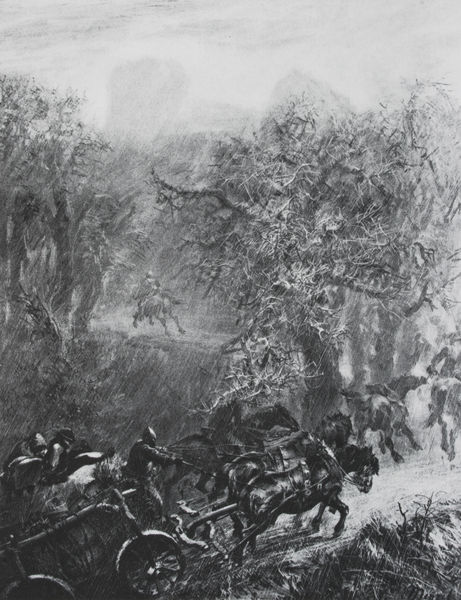
Titel: Versuche auf Stein mit Pinsel und Schabeisen - Blatt 3: Gefangenenzug im Walde
Künstler: Adolph Menzel
Standort: Berlin
Institution: Staatliche Museen zu Berlin, Kupferstichkabinett
Schlagwörter: baum, berg, dunkel, gewitter, himmel, weiß, wolken, baumstämme, bäume, landschaft, menschen, äste, grau, hintergrund, licht, männer, nacht, schwarz, strasse, szene, zeichnung, gras, tiere, weg, wiese, hochformat, geschichte, mensch, gräser, hügel, kalt, wind, zweige, mantel, tal, wald, anhöhe, karren, pferd, pferde, reiter, räder, reiten, zügel, düster, abhang, heu, last, schwer, berge, hang, dunst, grafik, nebel, kahl, steil, winter, kutsche, kutschen, ziehen, rad, wagen, sturm, stürmisch, unglück, unwetter, wetter, wild, soldaten, flucht, foto, regen, burg, kohle, schraffur, radierung, gefahr, illustration, schwarzweiß, rennen, kutscher, deichsel, bleistift, helm, jagd, photo, kurve, gruselig, reise, dramatisch, verfolgung, gestrüpp, schemen, gespann, postkutsche, graustufen, treck, unheimlich, schwar, lenker, aufstieg, galopp, wagenlenker, post, fuhrwerk, bume, pferdekutsche, stick, trab, schauer, kummet, bergauf, walt, bedeckung, eile, wunderschön, aufwärts, vorreiter, ströme, hintergründ, 20. jahrhundert, ungemach, davonsprengen, kutzscher